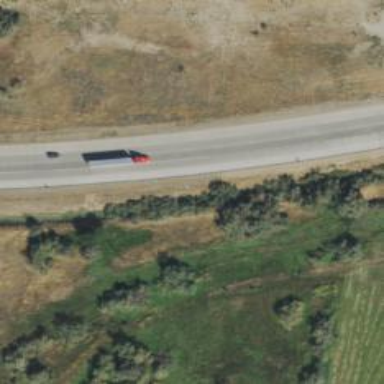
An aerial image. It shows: Trunk highway with expressway features.